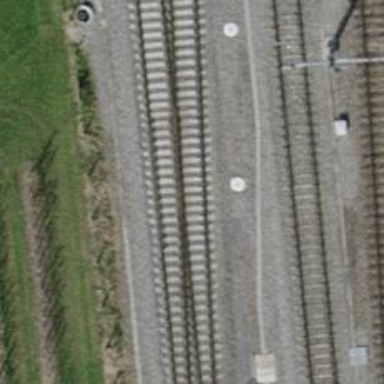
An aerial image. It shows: Railway siding with one electrified track and contact line.